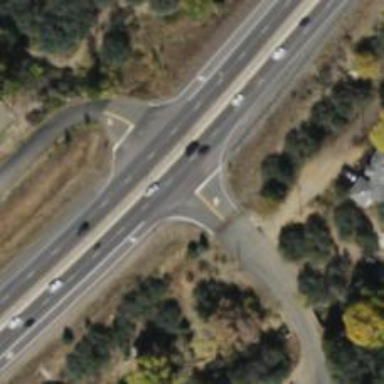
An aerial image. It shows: Stop road.